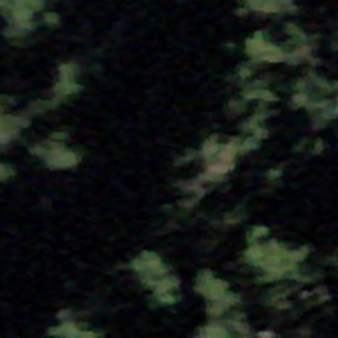
Label: other